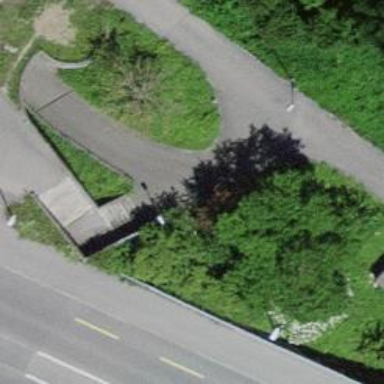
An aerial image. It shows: Set of steps on the road.